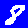
Digit: 8